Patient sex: M
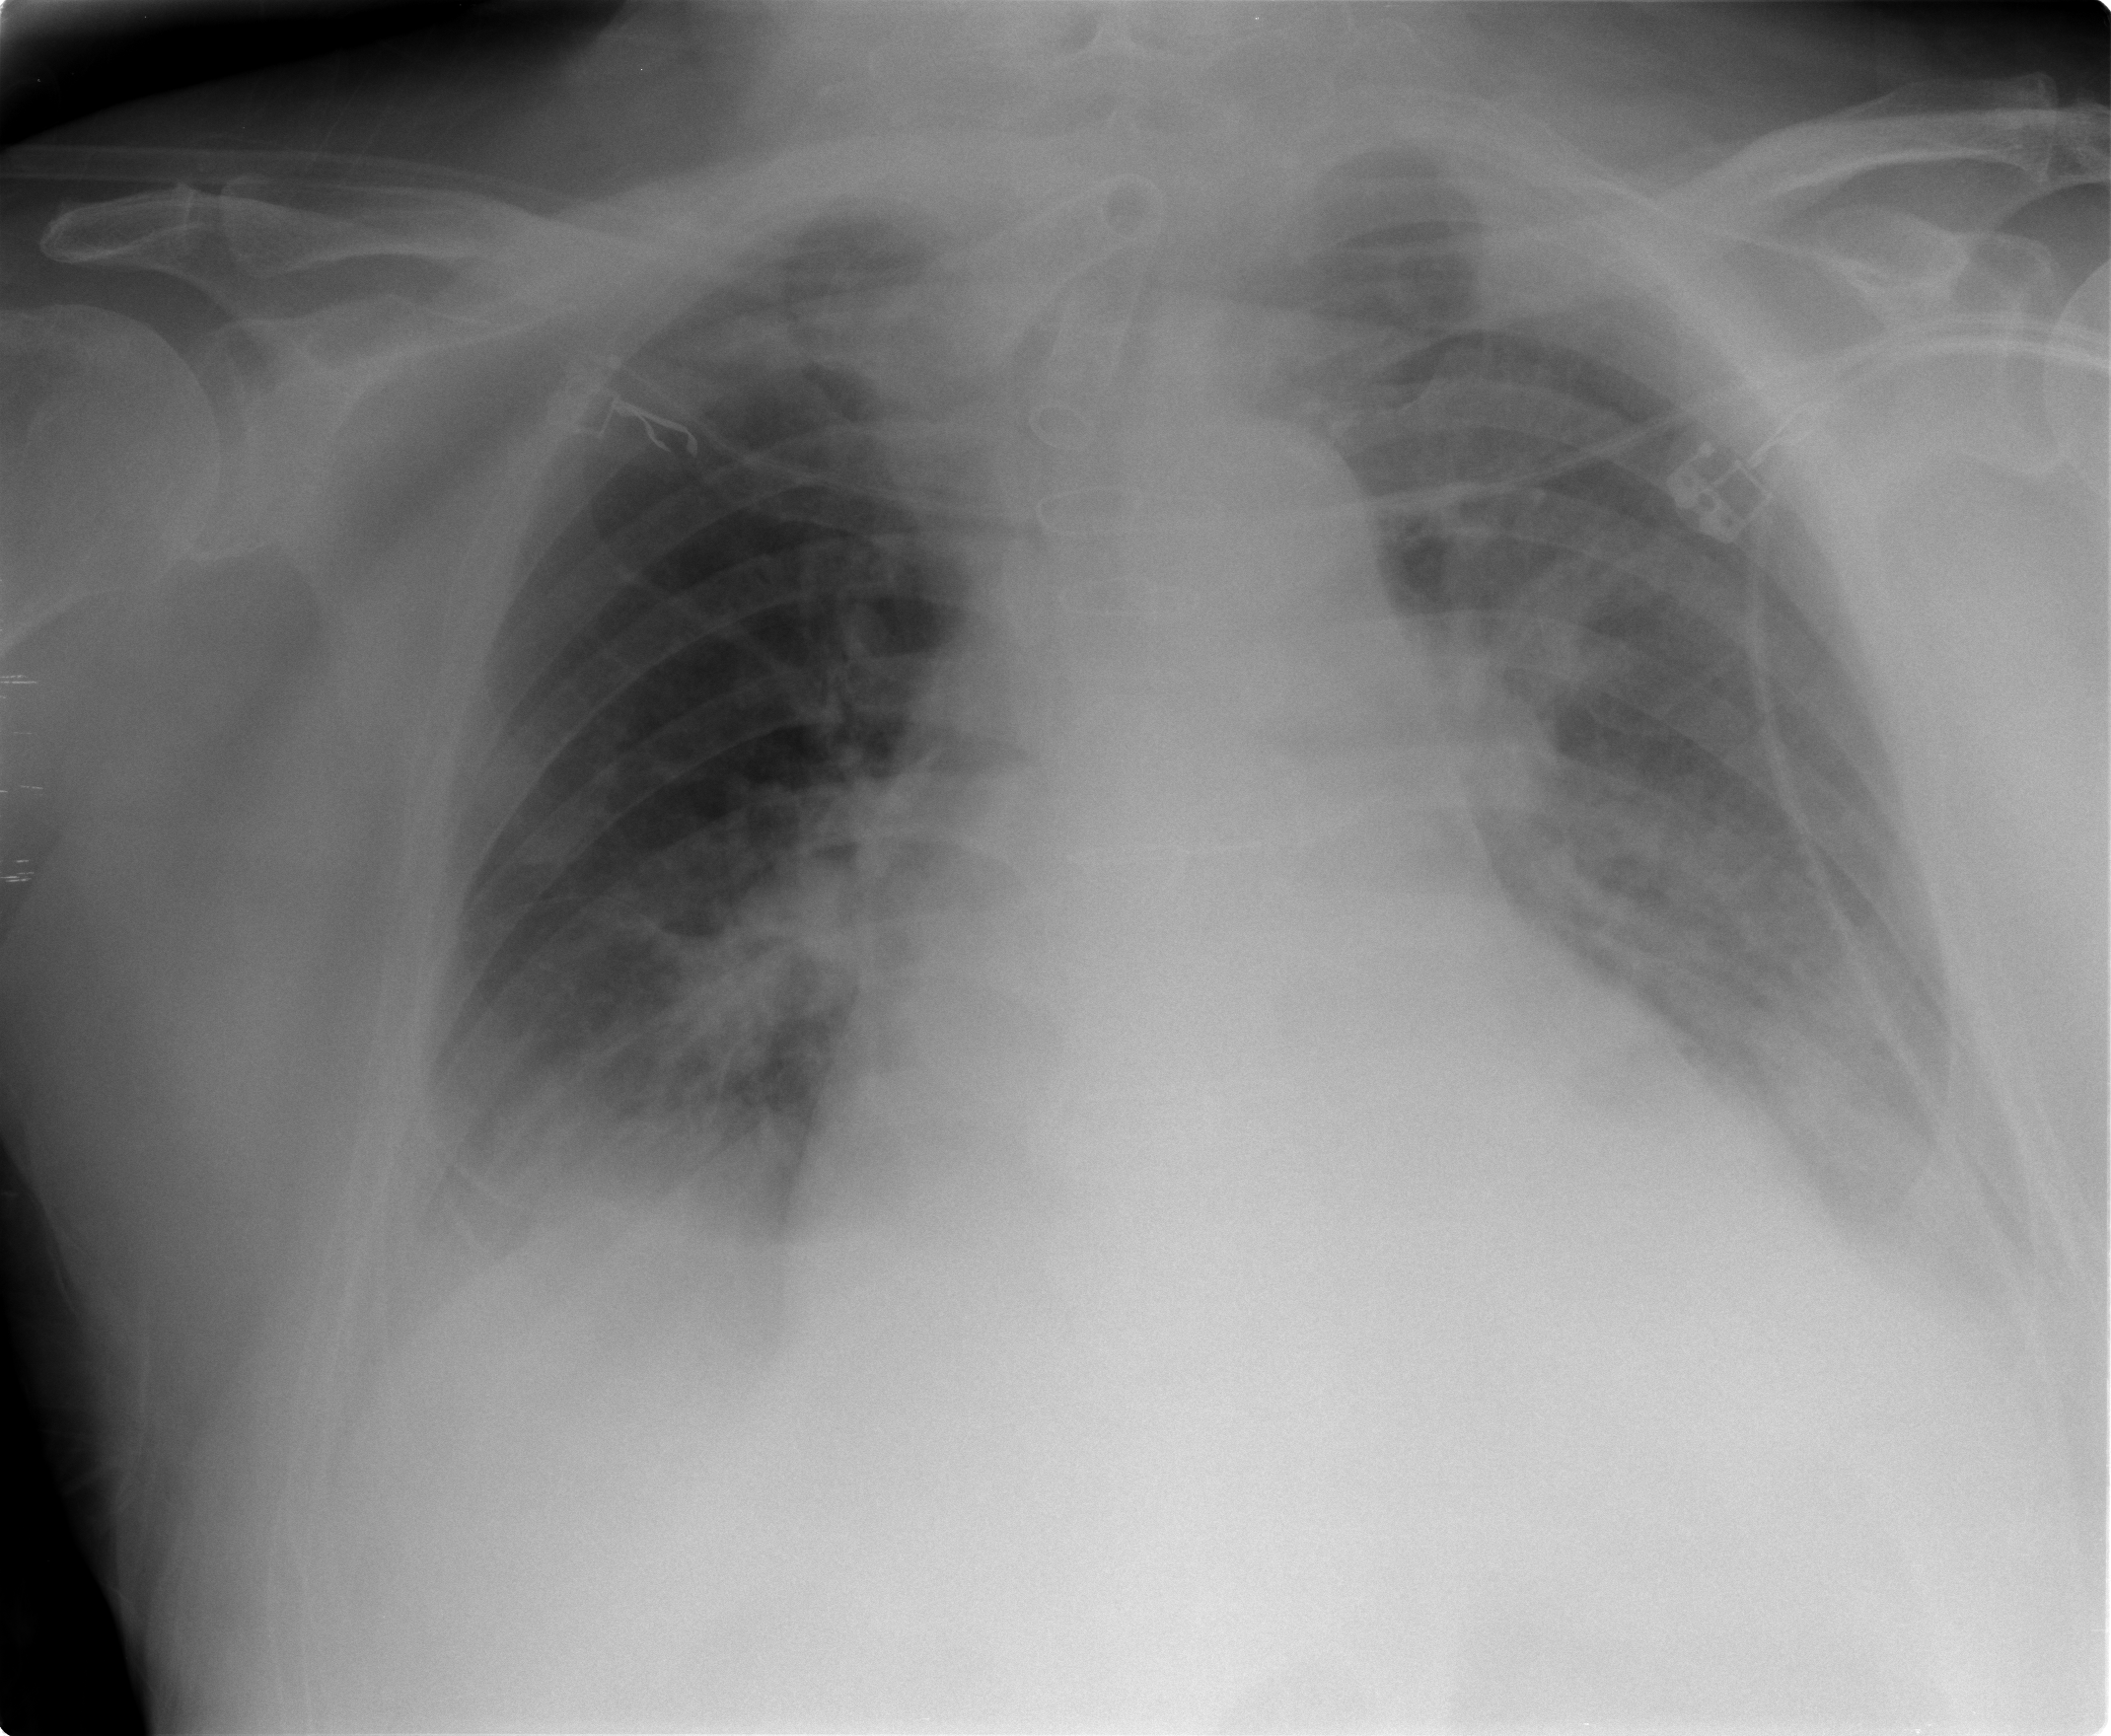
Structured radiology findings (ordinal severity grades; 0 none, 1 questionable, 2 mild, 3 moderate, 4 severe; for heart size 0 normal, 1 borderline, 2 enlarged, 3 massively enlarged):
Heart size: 2
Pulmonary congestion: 2
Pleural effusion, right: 3
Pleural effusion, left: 3
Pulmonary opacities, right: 0
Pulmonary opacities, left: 0
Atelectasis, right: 2
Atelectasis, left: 2